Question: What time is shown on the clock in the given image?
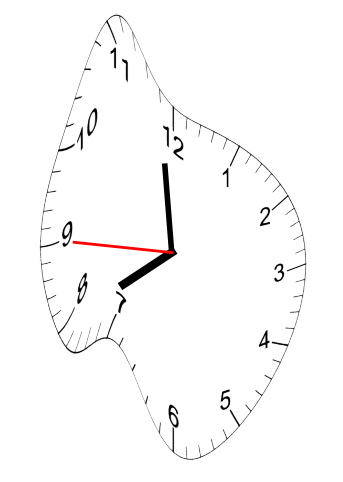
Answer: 07:58:45